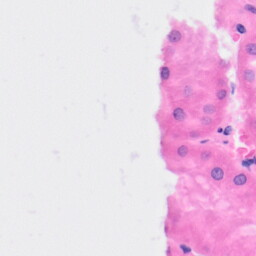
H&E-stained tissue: Kidney